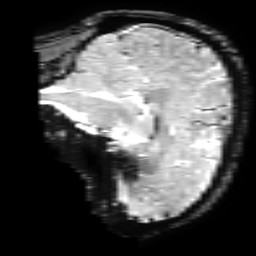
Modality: T2starw
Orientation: sagittal
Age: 27
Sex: male
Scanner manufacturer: ge
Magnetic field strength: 3 T
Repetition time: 0.65 s
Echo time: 0.02 s